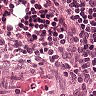
Metastatic tissue present: no